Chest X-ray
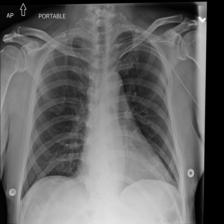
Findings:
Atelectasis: negative
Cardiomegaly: negative
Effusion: negative
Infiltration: negative
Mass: negative
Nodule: negative
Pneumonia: negative
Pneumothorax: negative
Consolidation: negative
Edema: negative
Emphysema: negative
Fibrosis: negative
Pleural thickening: negative
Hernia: negative